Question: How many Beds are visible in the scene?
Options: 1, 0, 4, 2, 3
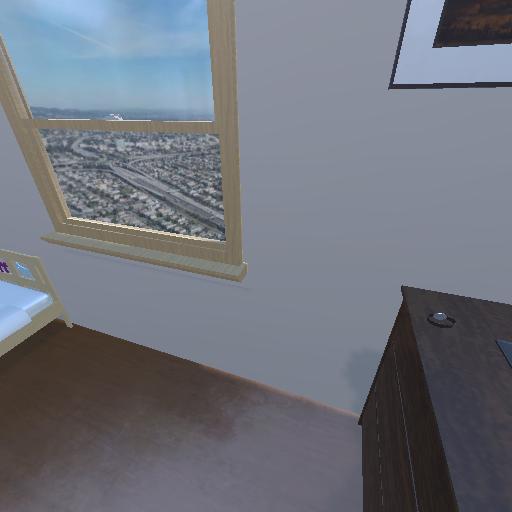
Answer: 1